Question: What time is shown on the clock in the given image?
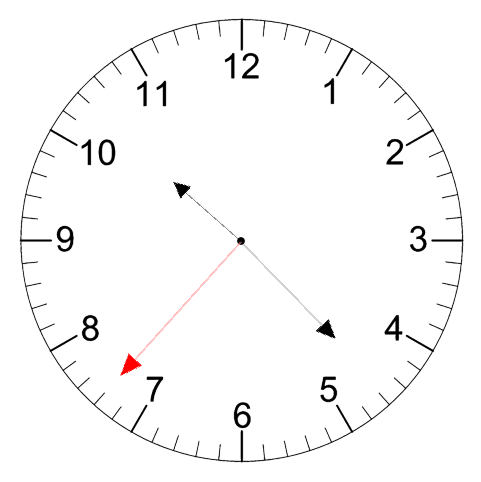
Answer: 10:22:37